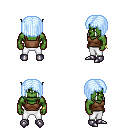
a pixel art fantasy rpg character, male body template, orc, green skin, brown pirate shirt, white pants, white cyan pageboy hairstyle, bracelets, metal boots, four views (front, back, left, right), 2x2 character sprite sheet, small pixel art, hard edges, no anti-aliasing